Question: I'm encountering a strange issue in an ANT file I use for building a Java app. When generating the jar file, eventually I include resource files (images, fonts and config files) in the JAR using zipfileset, like this:
'''
<zipfileset dir="src/res" prefix="res"/>
<zipfileset dir="src/res/images" prefix="res/images" />
<zipfileset dir="src/res/images/Bubbles" prefix="res/images/Bubbles"/>
<zipfileset dir="src/res/images/Clocks" prefix="res/images/Clocks"/>
<zipfileset dir="src/config" prefix="res/config"/>
<zipfileset dir="src/ontology" prefix="res/ontology"/>
'''
To mantain original structure, that looks like this:
'''
res
|-images
| |-Bubbles
| |-Clocks
|-fonts
|-config
|-ontology
'''
Within the JAR, I'm using the prefix parameter in zipfileset. I'm getting duplicated images in res/images and triple images (3 copies of the same image) in any of the res/images/Bubbles and res/images/Clocks folders, which, in the other hand, are 2 and 3 depth levels respectively. res/config and res/ontology are correct, no duplicated files there...a screenshot to see what I mean:

I forgot to mention, but obviously, I only have one instance of each image in every folder. Any ideas what is causing this behaviour?
Regards,
Alex
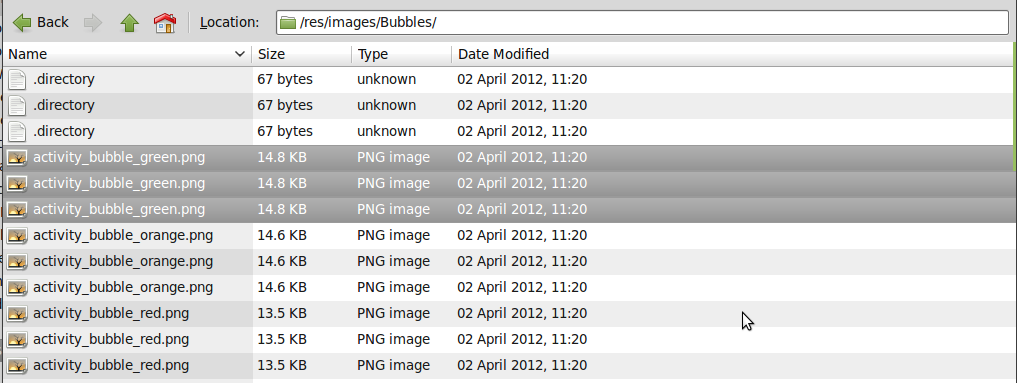
Answer: 'ant' actually does exactly what you told it do. You told him to:
- 'src/res''res'- 'src/res/images''res/images'- 'src/res/images/Bubbles''res/images/Bubbles'
Now let's assume that you have a 'src/res/images/Bubbles/activity_bubble_orange.png' files. That file is contained in the first zipfileset, the second zipfileset and the third zipfileset. Ergo it will be packed three times.
To do what you want you need to do a single '<zipfileset dir="src/res" prefix="res" />' but filter the contents using includes/excludes filters.
See here: <URL> to see how you specify includes/excludes filter for a fileset.